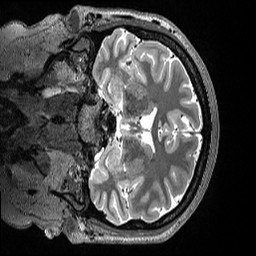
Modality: T2w
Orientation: coronal
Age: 28
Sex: female
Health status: healthy
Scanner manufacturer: siemens
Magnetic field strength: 3 T
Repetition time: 3.2 s
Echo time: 0.563 s